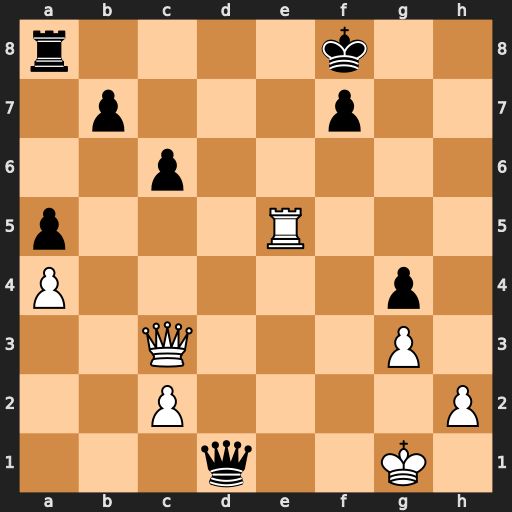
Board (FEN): r4k2/1p3p2/2p5/p3R3/P5p1/2Q3P1/2P4P/3q2K1
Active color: w
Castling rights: -
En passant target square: -
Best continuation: Re1 Qxe1+ Qxe1